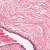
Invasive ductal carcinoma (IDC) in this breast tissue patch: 0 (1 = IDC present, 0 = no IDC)